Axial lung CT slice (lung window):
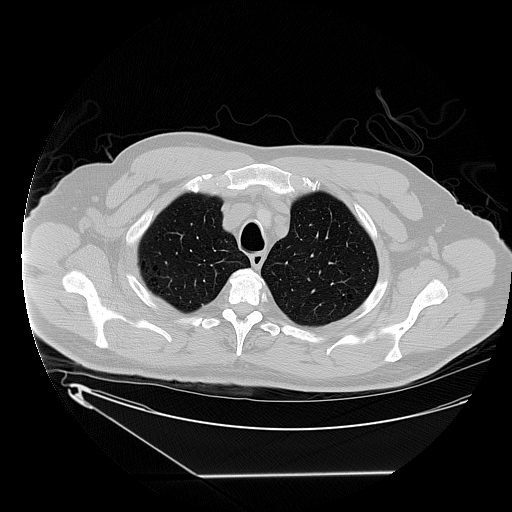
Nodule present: no